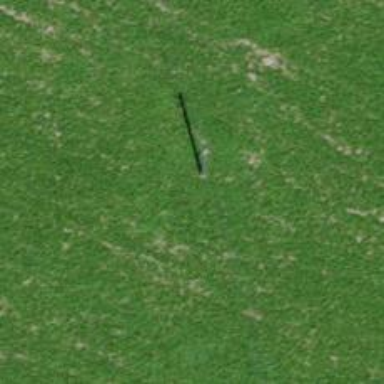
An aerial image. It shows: Power pole.